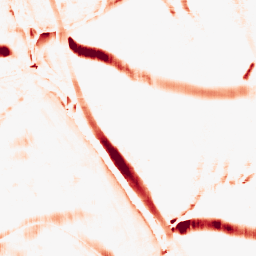
Category: morphological
Decomposition family: morphological_rect
Decomposition parameters: operation: opening
width: 10
height: 20
Upsampling method: cubic_mitchell
Upsampling parameters: scale: 4
Upsampling scale: 4